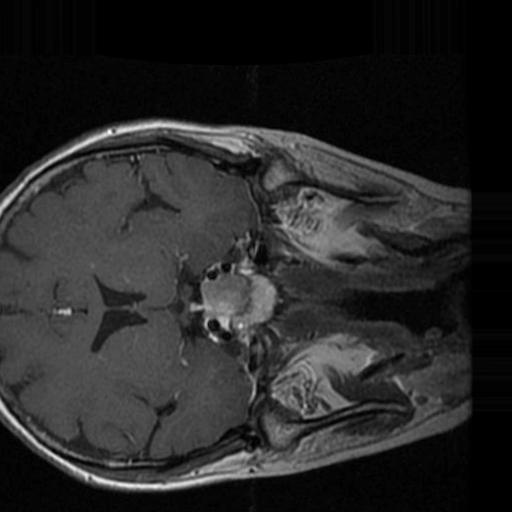
Label: brain_tumor